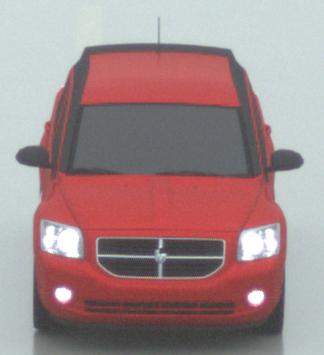
Make: Dodge
Model: Caliber 1.8
Detailed model: Caliber
Model produced from: 2006/06
Model produced until: 2009/03
Doors: 5
Color: red
Road condition: wet road
Daytime: midday
Contrast: low contrast